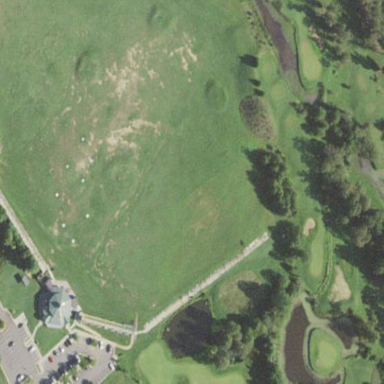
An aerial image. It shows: Golf course.